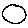
Label: circle